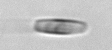
Label: pennate